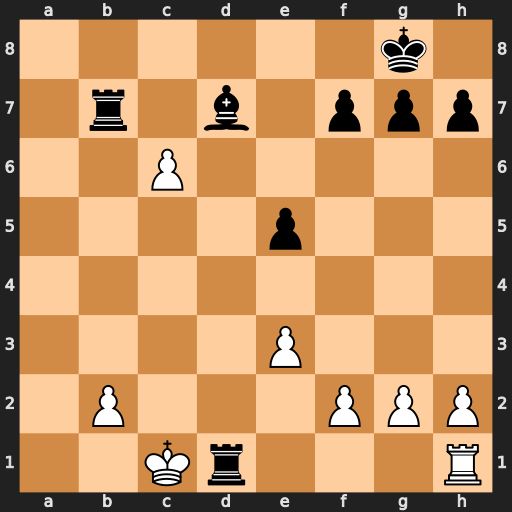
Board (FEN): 6k1/1r1b1ppp/2P5/4p3/8/4P3/1P3PPP/2Kr3R
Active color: w
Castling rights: -
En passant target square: -
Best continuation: Rxd1 Rc7 Rxd7